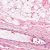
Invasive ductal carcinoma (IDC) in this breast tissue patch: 0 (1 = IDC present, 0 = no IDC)